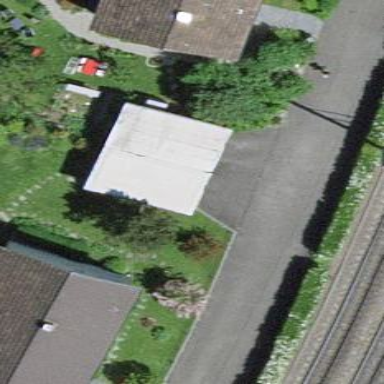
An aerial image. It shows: Garage building.